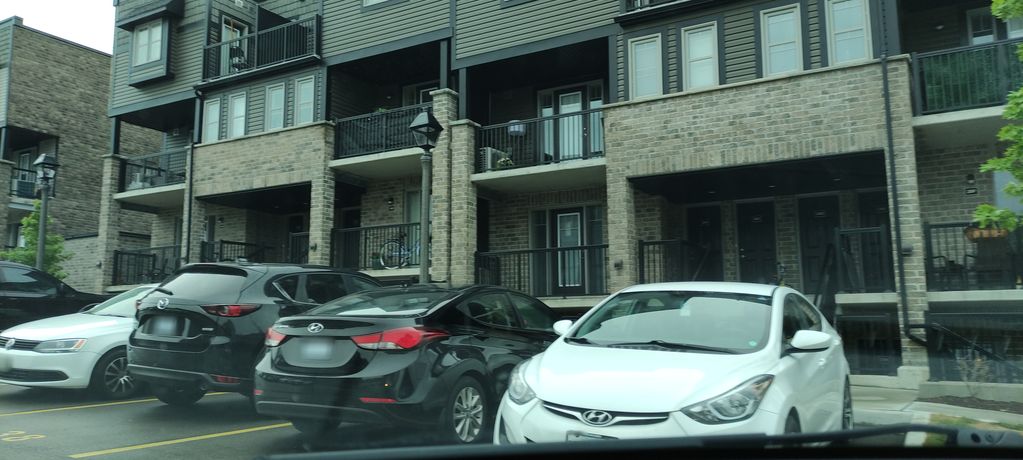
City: kitchener-waterloo